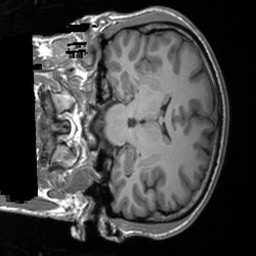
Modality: T1w
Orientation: coronal
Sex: male
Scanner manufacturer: siemens
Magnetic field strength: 3 T
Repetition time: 1.9 s
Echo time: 0.00226 s